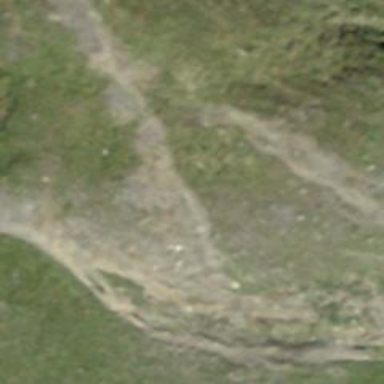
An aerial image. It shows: Path.